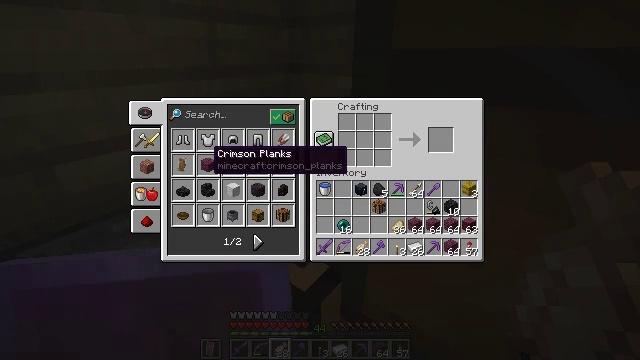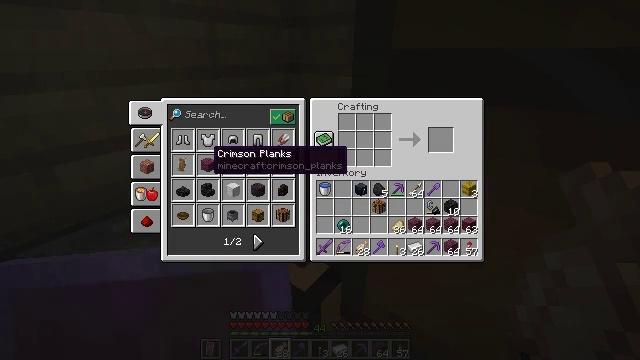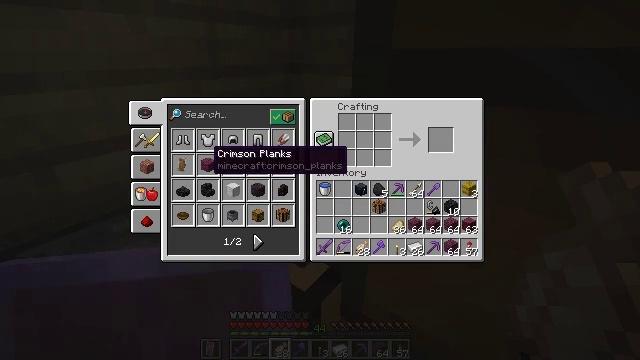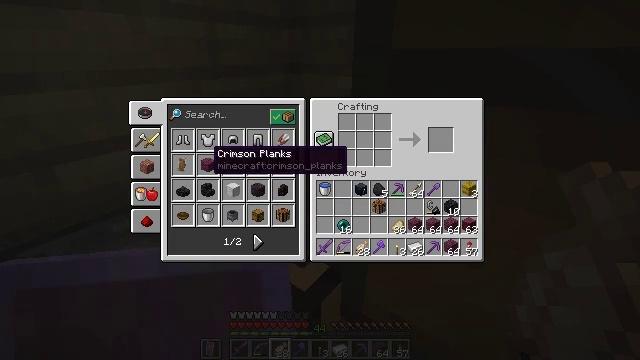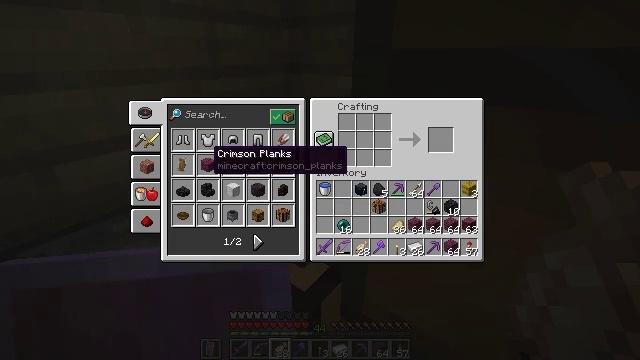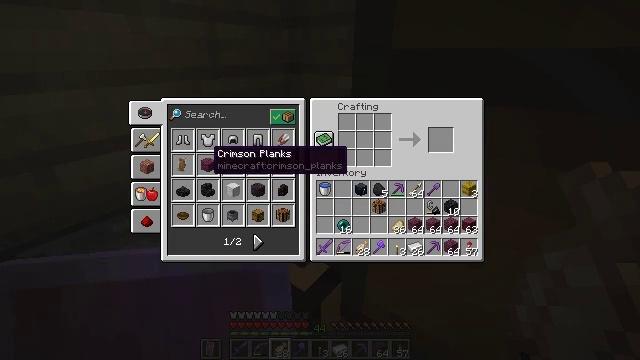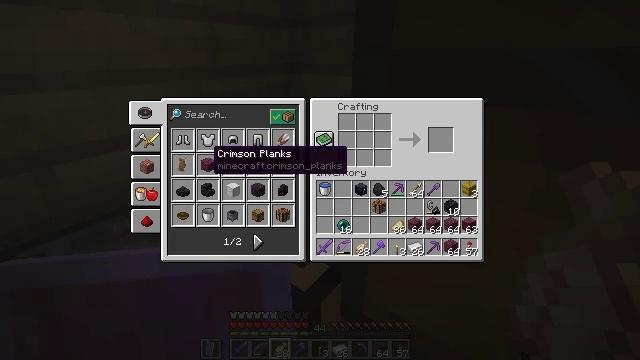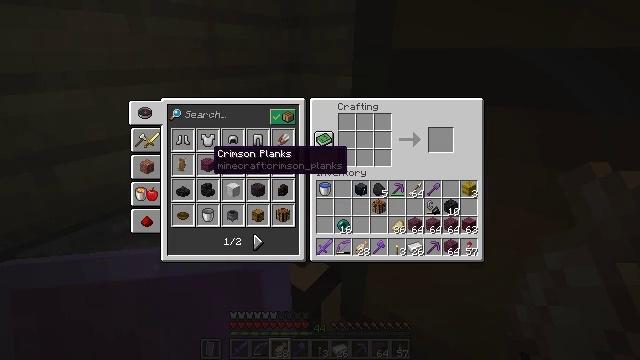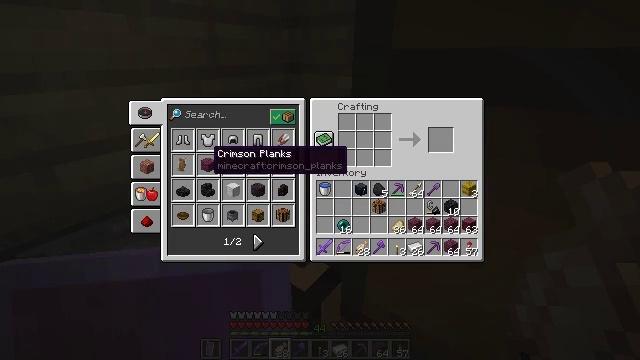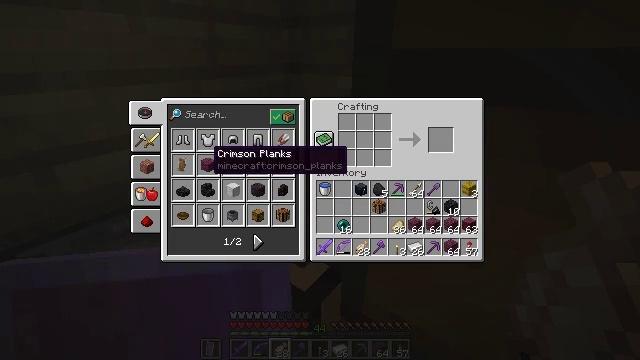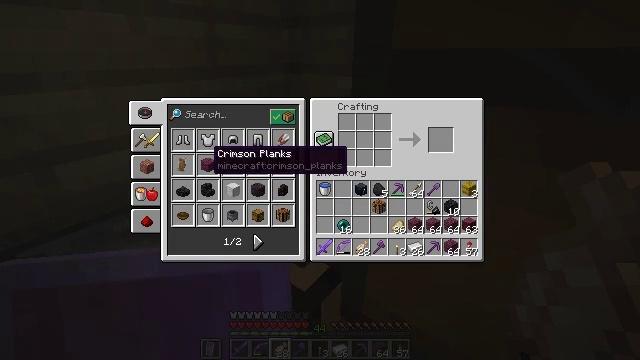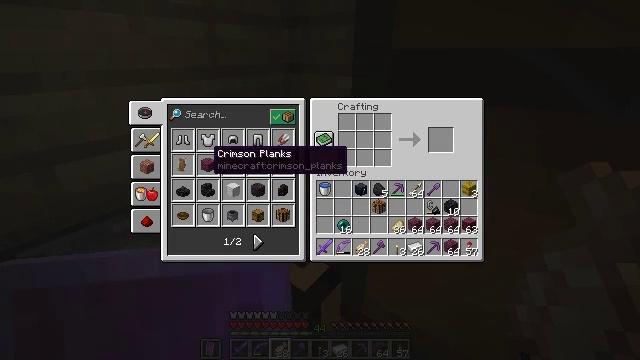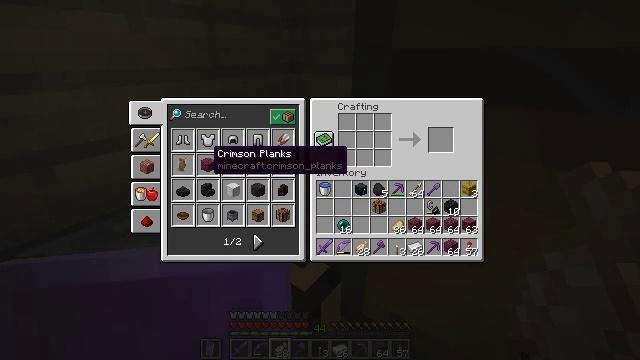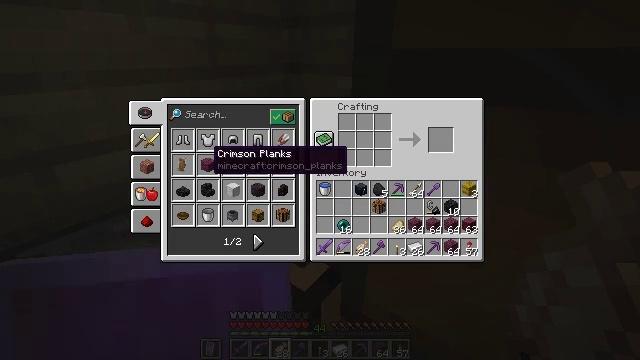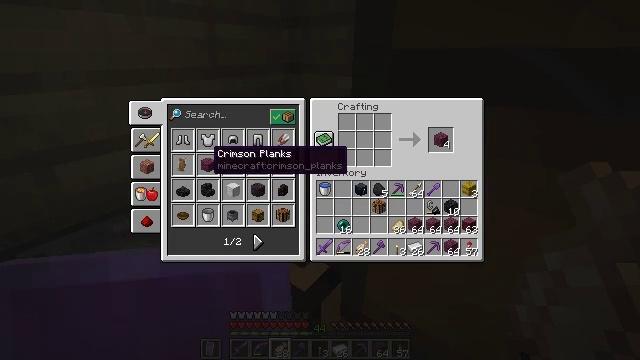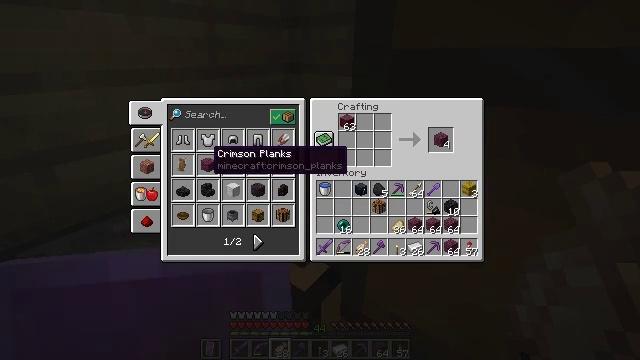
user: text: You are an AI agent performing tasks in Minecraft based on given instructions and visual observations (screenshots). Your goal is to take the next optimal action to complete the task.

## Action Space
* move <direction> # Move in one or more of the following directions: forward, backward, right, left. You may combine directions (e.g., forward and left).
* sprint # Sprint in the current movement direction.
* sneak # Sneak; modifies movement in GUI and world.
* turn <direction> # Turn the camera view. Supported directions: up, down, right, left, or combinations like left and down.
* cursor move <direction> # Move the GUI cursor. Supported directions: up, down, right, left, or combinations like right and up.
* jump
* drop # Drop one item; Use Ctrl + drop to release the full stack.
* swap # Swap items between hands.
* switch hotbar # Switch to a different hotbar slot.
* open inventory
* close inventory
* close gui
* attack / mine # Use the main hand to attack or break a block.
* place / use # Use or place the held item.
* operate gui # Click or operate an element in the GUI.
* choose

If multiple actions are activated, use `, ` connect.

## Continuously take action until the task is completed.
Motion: motion action
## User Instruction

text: Convert crimson stems into crimson planks.
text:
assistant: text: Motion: sneak
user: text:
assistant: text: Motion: sneak
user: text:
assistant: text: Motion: sneak
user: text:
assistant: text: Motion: sneak
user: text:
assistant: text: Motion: sneak
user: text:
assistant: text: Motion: sneak
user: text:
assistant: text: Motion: sneak
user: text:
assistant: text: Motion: sneak
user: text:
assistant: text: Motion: sneak, attack / mine
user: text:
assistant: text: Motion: sneak, attack / mine
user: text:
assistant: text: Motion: sneak, attack / mine
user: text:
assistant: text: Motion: sneak, attack / mine
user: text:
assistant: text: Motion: sneak, attack / mine
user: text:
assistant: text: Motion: sneak, attack / mine
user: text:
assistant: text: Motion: sneak, attack / mine
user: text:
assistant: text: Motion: sneak, attack / mine
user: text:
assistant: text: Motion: sneak, attack / mine
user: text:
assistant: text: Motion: sneak, attack / mine
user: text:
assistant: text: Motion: sneak
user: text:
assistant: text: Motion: sneak
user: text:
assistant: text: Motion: sneak
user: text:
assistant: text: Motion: sneak
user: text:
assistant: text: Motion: sneak
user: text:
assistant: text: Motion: sneak, turn right and up
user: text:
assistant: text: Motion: sneak, turn right and up
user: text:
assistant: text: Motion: sneak, turn right and up
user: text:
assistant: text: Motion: sneak, turn right
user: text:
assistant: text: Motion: sneak
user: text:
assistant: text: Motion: sneak
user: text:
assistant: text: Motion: sneak